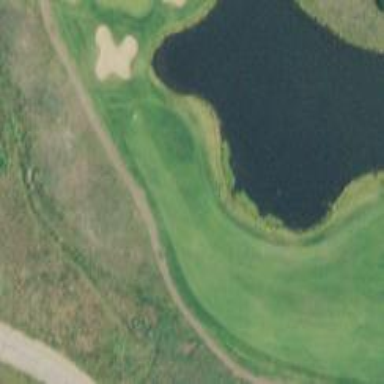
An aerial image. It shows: Golf hole.